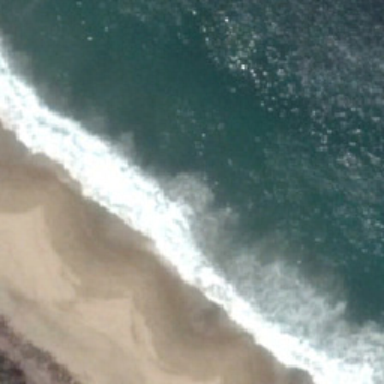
Between the sea and the beach there is a row of white waves .